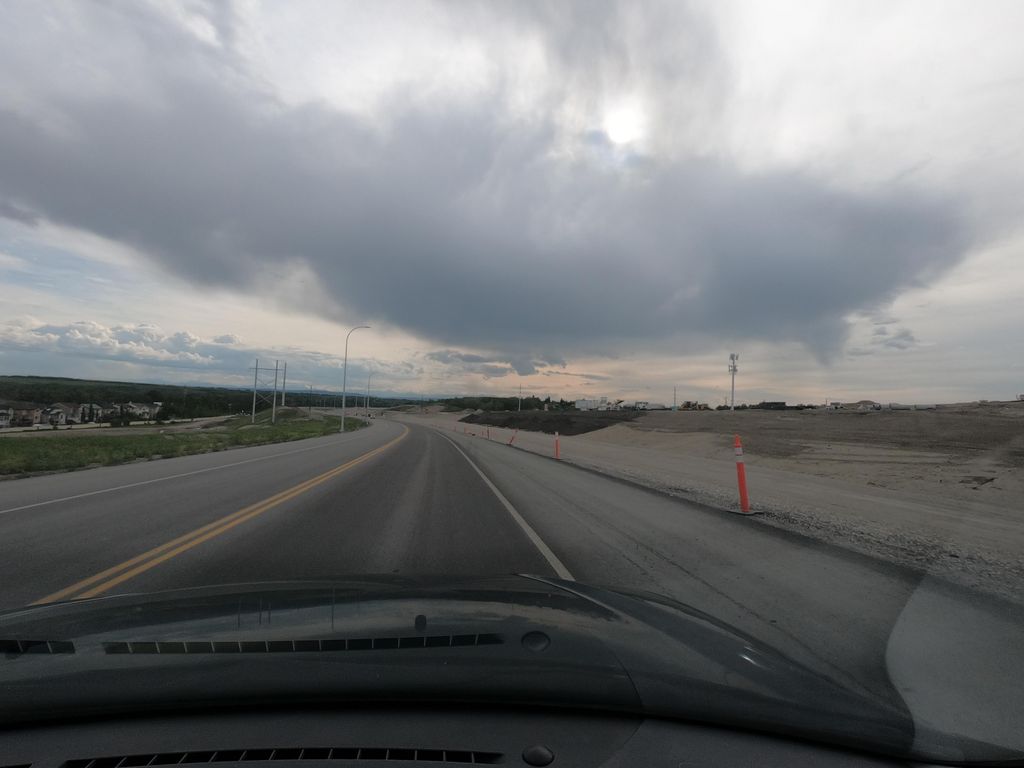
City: calgary